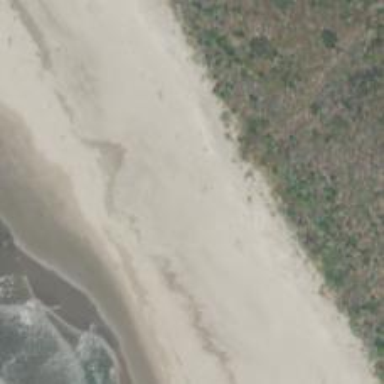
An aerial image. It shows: Beautiful beach with natural surroundings.